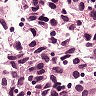
Metastatic tissue present: yes